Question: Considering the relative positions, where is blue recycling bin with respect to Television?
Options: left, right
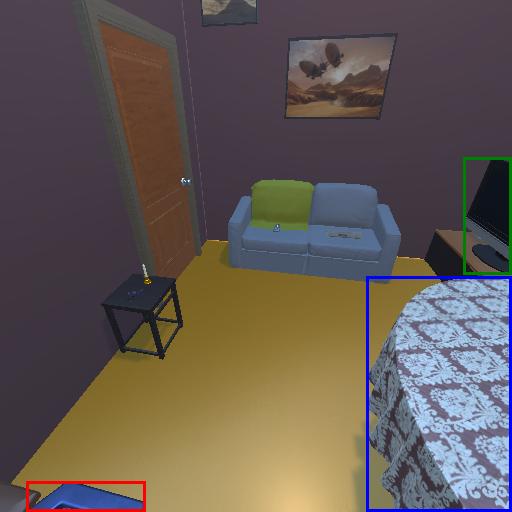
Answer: left